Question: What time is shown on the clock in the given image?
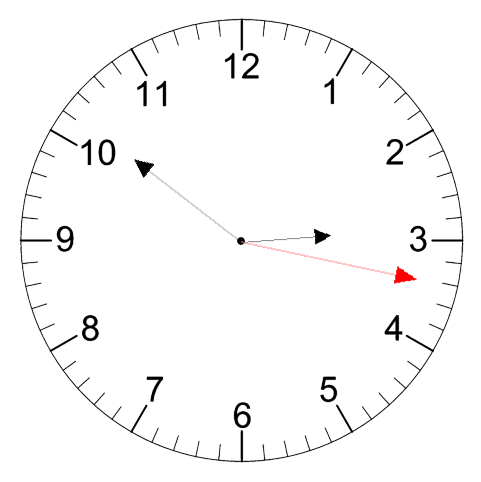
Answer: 02:51:17